Question: I have a resource:
'''
<Application.Resources>
<PathIcon x:Key="appbar_share" Data="M10,16.6...http://modernuiicons.com/... />
</Application.Resources>
'''
This resource renders fine when referenced through XAML:
'''
<Page.BottomAppBar>
<CommandBar>
<AppBarButton Icon="{StaticResource appbar_share}" />
</CommandBar>
</Page.BottomAppBar>
'''
But is not usable from code behind:
'''
Dim Button1 As New AppBarButton
Dim MyPathIcon As PathIcon = _
TryCast(Application.Current.Resources("appbar_share"), PathIcon)
Button1.Icon = MyPathIcon
'''
This is the error i get:

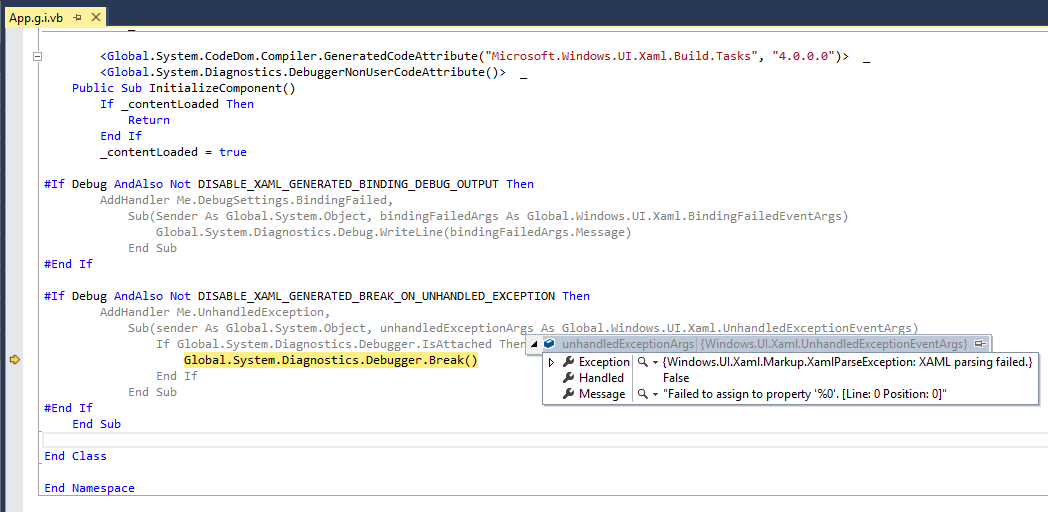
Answer: Similar exception can happen if your path data is not correct. Why does your PathIcon Data contain a link to modernuiicons.com? It shouldn't be there, it should have just the path data inside. For example:
'''
<Application.Resources>
<PathIcon x:Key="appbar_share" Data="M41.1684,45.487038C44.33276,45.476124 47.116478,47.775484 47.619183,50.997017 48.173893,54.552612 45.741444,57.884518 42.186676,58.439186 38.631909,58.993855 35.299843,56.561596 34.745133,53.007202 34.189225,49.452806 36.621571,46.1208 40.176239,45.566132 40.509629,45.514019 40.841049,45.488167 41.1684,45.487038z M10.237135,35.558062L10.350618,35.901613C13.537862,45.15811,22.303875,51.450747,32.124443,51.476969L32.24012,51.475981 32.232979,51.574453C32.204815,52.168505 32.235886,52.774008 32.33125,53.384045 32.497891,54.451855 32.847706,55.446404 33.343685,56.340675L33.528836,56.655979 33.263104,56.66925C20.287924,57.165882,8.592234,48.699957,4.<PHONE>,36.24795L4.991,36.236345 5.<PHONE>,36.273844C6.<PHONE>,36.403109 6.<PHONE>,36.404837 7.<PHONE>,36.262007 8.<PHONE>,36.142996 9.<PHONE>,35.930498 10.063782,35.638014z M6.<PHONE>,20.89604C9.<PHONE>,20.885077 12.450289,23.184638 12.954178,26.407125 13.508891,29.961675 11.076529,33.293532 7.521735,33.848207 3.<PHONE>,34.402784 0.63486499,31.970687 0.078820122,28.416241 -0.47588428,24.861691 <PHONE>,21.529734 5.<PHONE>,20.975158 5.<PHONE>,20.923035 6.<PHONE>,20.897175 6.<PHONE>,20.89604z M58.8219,18.574822L59.004681,19.084795C59.543209,20.648768 59.951763,22.281796 60.215809,23.973269 61.800083,34.122046 57.788403,43.852476 50.472401,50.025568L49.996003,50.417795 49.950493,50.167978C49.607575,48.524141,48.825226,47.070471,47.747254,45.912016L47.524395,45.683733 47.536305,45.673433C53.238133,40.622065 56.328049,32.862471 55.065937,24.777964 54.881249,23.594744 54.609913,22.446564 54.259404,21.338879L54.134854,20.961815 54.432953,20.907509C56.076813,20.564614,57.530503,19.782418,58.688969,18.704576z M52.585079,5.624033C55.74844,5.<PHONE> 58.532292,7.<PHONE> 59.036179,11.13474 59.590893,14.689362 57.158524,18.021196 53.603829,18.575868 50.047627,19.131741 46.715535,16.699662 46.16082,13.145139 45.606106,9.<PHONE> 48.038472,6.<PHONE> 51.59327,5.<PHONE> 51.926533,5.<PHONE> 52.25784,5.<PHONE> 52.585079,5.624033z M32.156784,0.00014686584C37.614365,-0.017484665,42.811852,<PHONE>,47.233734,4.3107109L47.724335,4.<PHONE> 47.518517,4.7606697C46.206982,5.<PHONE>,45.162045,6.<PHONE>,44.488583,8.3395329L44.348809,8.<PHONE> 43.997319,8.4421854C39.538208,5.<PHONE> 34.168194,4.<PHONE> 28.646389,5.<PHONE> 20.363682,6.<PHONE> 13.798057,12.32467 10.820051,19.546529L10.815107,19.558941 10.701824,19.495367C9.<PHONE>,18.755269,7.<PHONE>,18.377093,6.<PHONE>,18.465707L5.<PHONE>,18.498096 5.<PHONE>,18.199476C9.<PHONE>,9.<PHONE> 17.451128,<PHONE> 27.841681,0.34318161 29.291645,0.<PHONE> 30.733063,<PHONE> 32.156784,0.00014686584z" />
</Application.Resources>
'''
(Share icon path example taken from <URL>